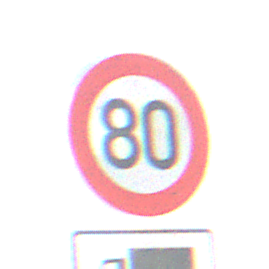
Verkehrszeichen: Geschwindigkeit80
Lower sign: HinweisDurchSinnbild7
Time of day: Midday
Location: Outdoor (RoadRail)
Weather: PartlyCloudy
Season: NotSpecified
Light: Natural